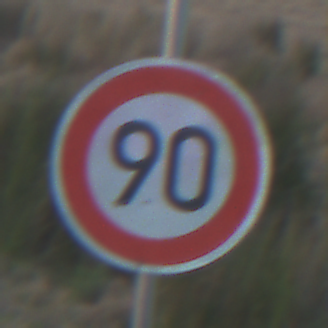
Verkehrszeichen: Geschwindigkeit90
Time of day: SunriseSunset
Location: Outdoor (Nature)
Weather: Clear
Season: Winter
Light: Natural